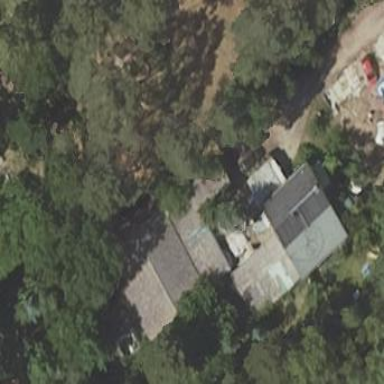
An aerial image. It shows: Shed.